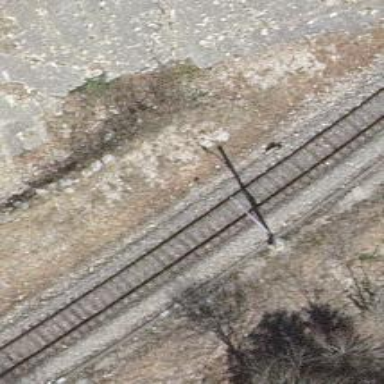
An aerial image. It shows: Single railway track with electrified contact line.